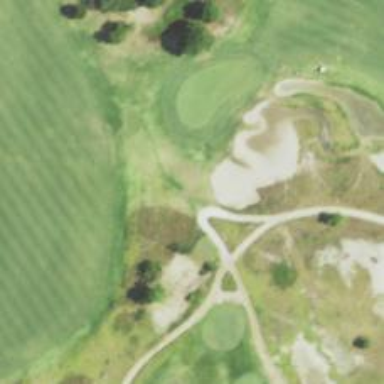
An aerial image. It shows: Path for both road and golf.